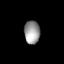
Tissue: lung
Cell type: Epithelial cells
Senescence score: 0.1647
Nuclear area (px): 357
Mean DAPI intensity: 151.863